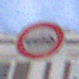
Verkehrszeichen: VerbotPersonenkraftwagen
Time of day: MorningAfternoon
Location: Outdoor (Urban)
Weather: PartlyCloudy
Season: NotSpecified
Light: Natural